Question: I want to plot a the mean and standard error of a continuous variable, grouped by a categorical one in 'R'. I then want in the background to have the actual raw data points that went in to generating that mean and standard error. The resulting plot will look like this:

I coded this myself, however it requires multiple custom functions (for generating standard error, group means), as well as adding some things to the data frame to generate the jitter and get around some graphics hiccups. The code is copied here and will generate all necessary data:
'''
##generate some fake data###
ctrl<- rnorm(20,1,0.5)
treated<- rnorm(20,2,0.5)
ctrl.lab<- rep('ctrl',20)
treated.lab<- rep('treated',20)
#adding 1s and 2s that correspond to treatment for plotting later. The niormal distribution allows me to jitter the points along the y-axis
ctrl.alt<- rnorm(20,1,0.02)
treated.alt<- rnorm(20,2,0.02)
alt<-c(ctrl.alt,treated.alt) later
lab<-c(ctrl.lab,treated.lab)
response<- c(ctrl,treated)
data<-data.frame(lab,response,alt)
#make a function for plotting error bars
errb <- function (x, y, ebl, ebu = ebl, length = 0.06, ...){
arrows(x, y + ebu, x, y - ebl, angle = 90, code = 3,
length = length, ...)
}
#make a function that will grab a data frame, and kick back means and standard errors by a grouping variable.
meanerr<- function(data,param,grouping){
means<-aggregate(param~grouping,data=data,FUN=mean)
sd<-aggregate(param~grouping,data=data,FUN=sd)
count<-aggregate(param~grouping,data=data,FUN=length)
err<-sd$param/sqrt(count$param)
output<-cbind(means,err)
return(output)
}
d3<-meanerr(data,data$response,data$lab)
d3$alt<-c(1,2) #for plotting.
limx<-c(0.6,2.4) #set x limits
limy<-c(0,3.1) #set y limits
#start with plotting the jittered raw data points.
plot(data$alt,data$response,
pch=16,
xaxt='n',
ylab=NA,
xlab='',
xlim=limx,
ylim=limy,
col='light gray')
par(new=T)
#now add the mean and standard error
plot(d3$alt,d3$param,
pch=16,
xaxt='n',
ylab=NA,
xlab='',
cex=2,
xlim=limx,
ylim=limy,
col='black')
axis(1,at=1:2, labels=d3$grouping,cex.axis=1.4)
mtext('response',2,cex=1,line=2)
errb(d3$alt,d3$param,d3$err,col='black',cex=2)
'''
This is a ton of code to make one figure! Is there a simpler way to do this- either without cstom functions, or using ggplot?
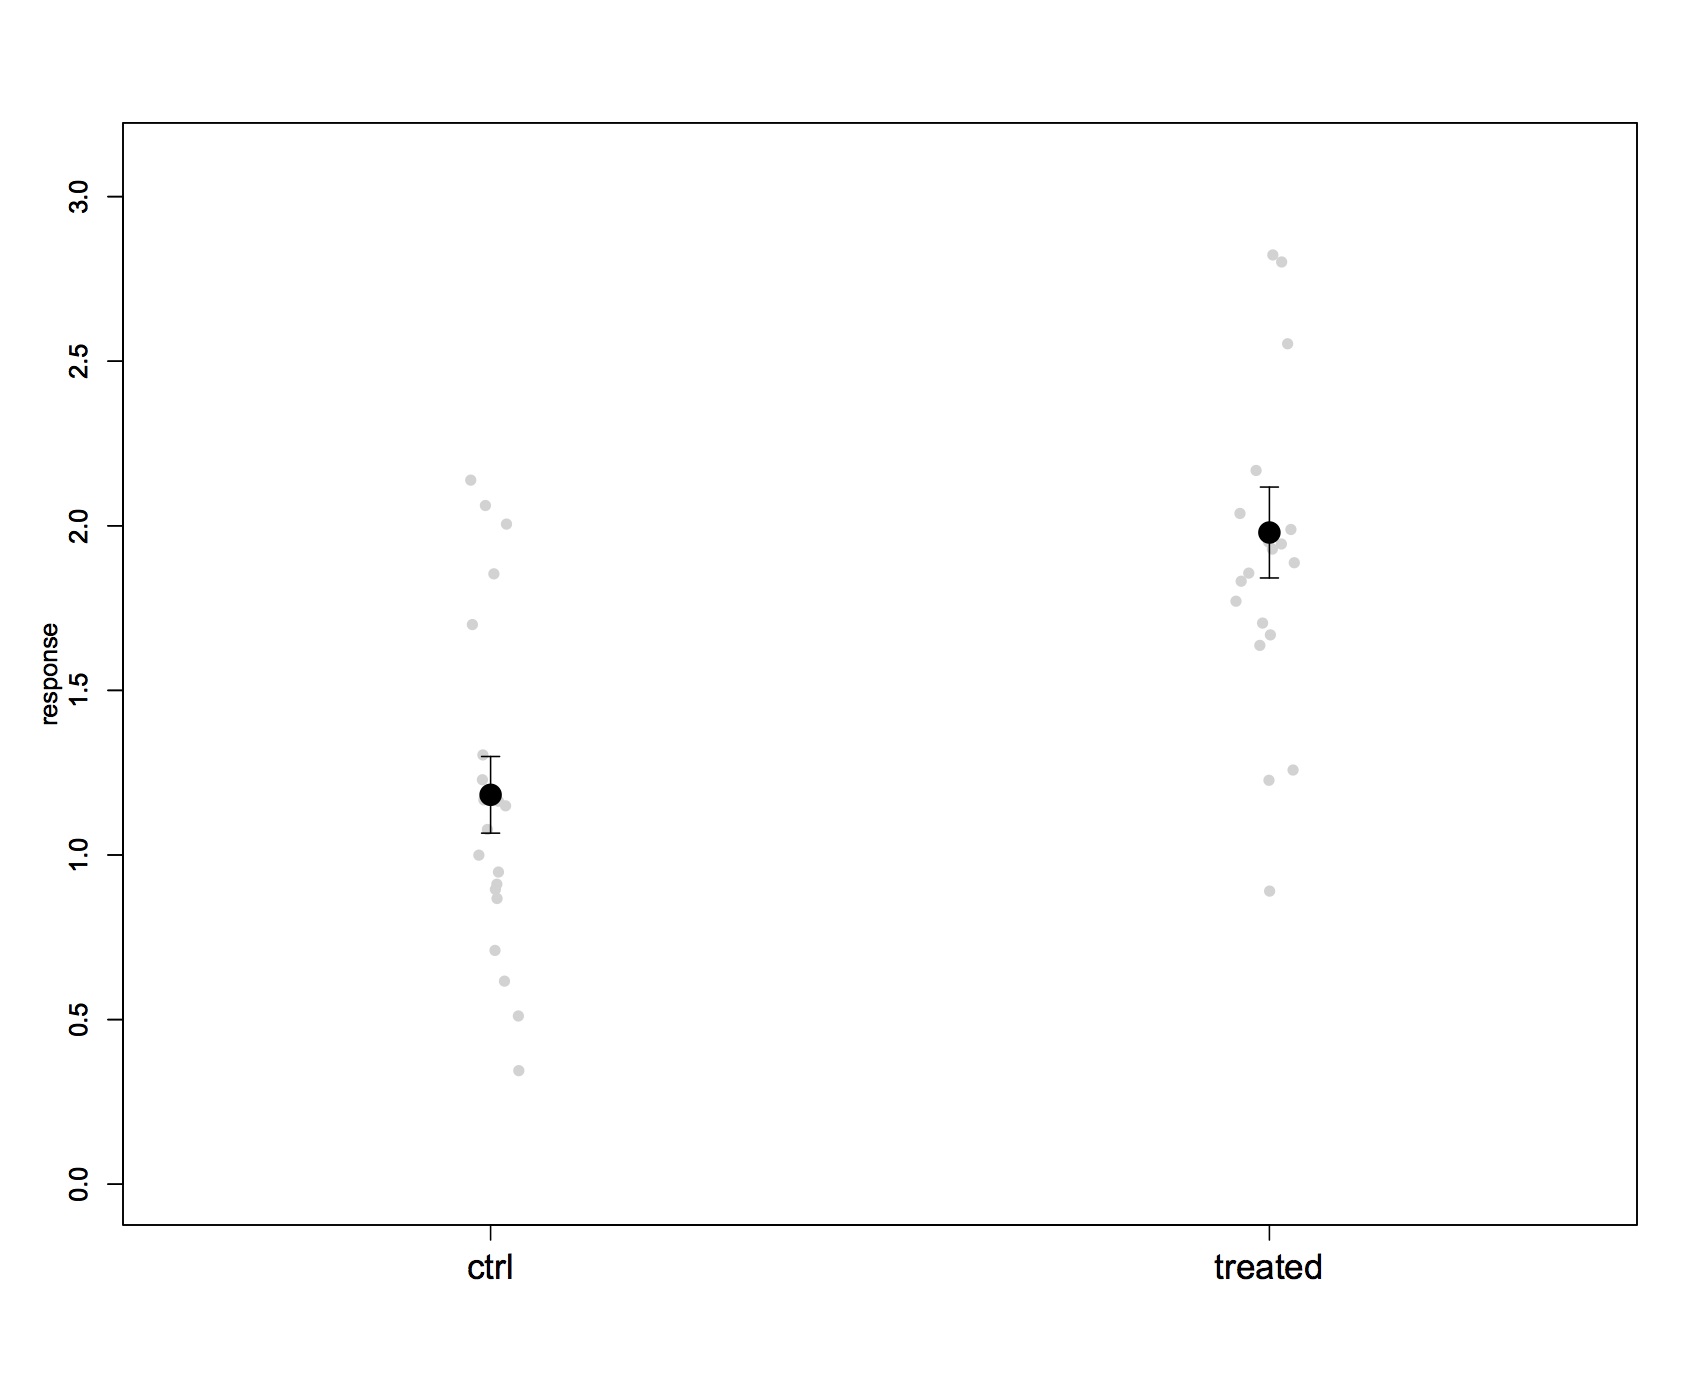
Answer: You can do this with much less code in 'ggplot2':
'''
library(ggplot2)
ggplot(data, aes(lab, response)) +
geom_point(alpha=0.3, position=position_jitter(height=0, width=0.05)) +
stat_summary(fun.data=function(x){mean_cl_normal(x, conf.int=.683)}, geom="errorbar",
width=0.03, colour="red", alpha=0.7) +
stat_summary(fun.y=mean, geom="point", fill="red", pch=21, size=3)
'''
(Updated per @Roland's comment: One standard error is equivalent to a confidence interval of 68.3%.)